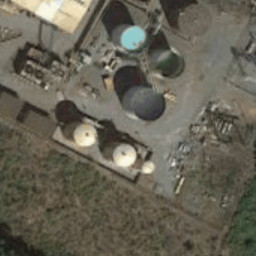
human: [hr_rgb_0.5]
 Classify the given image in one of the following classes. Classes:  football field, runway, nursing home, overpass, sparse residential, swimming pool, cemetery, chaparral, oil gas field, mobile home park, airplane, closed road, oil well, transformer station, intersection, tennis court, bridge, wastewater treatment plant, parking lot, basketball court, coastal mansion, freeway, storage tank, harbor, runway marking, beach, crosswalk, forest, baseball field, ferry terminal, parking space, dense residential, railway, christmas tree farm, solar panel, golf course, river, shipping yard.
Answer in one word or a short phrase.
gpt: storage tank